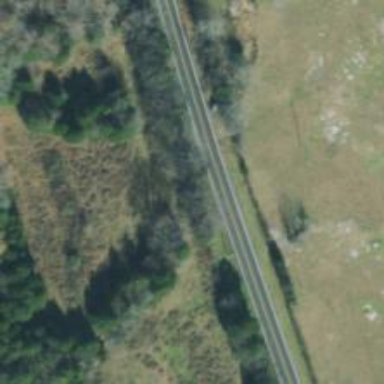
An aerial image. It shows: Unclassified road.